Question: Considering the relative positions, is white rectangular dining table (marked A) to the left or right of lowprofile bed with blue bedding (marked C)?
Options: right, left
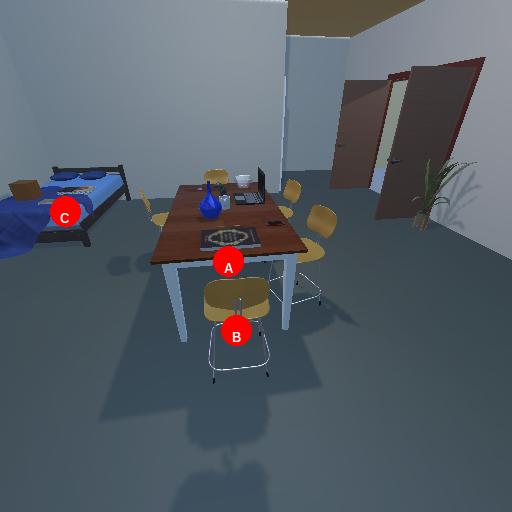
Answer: right